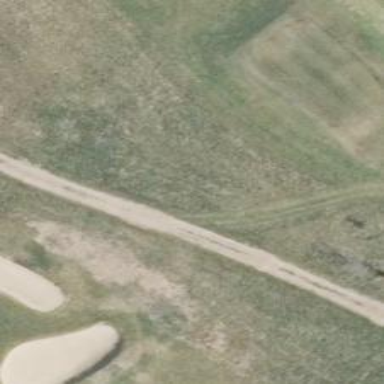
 graded as grade5. It is meant for golf cart use."